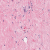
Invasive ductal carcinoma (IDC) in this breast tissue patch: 0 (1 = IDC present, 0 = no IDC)